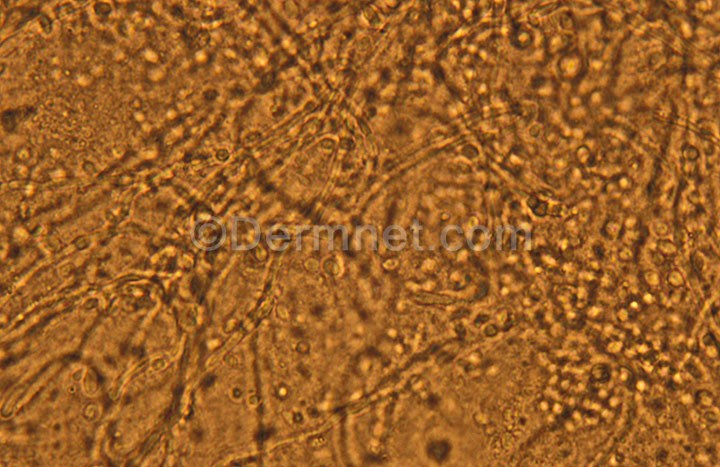
Disease: Tinea Ringworm Candidiasis and other Fungal Infections